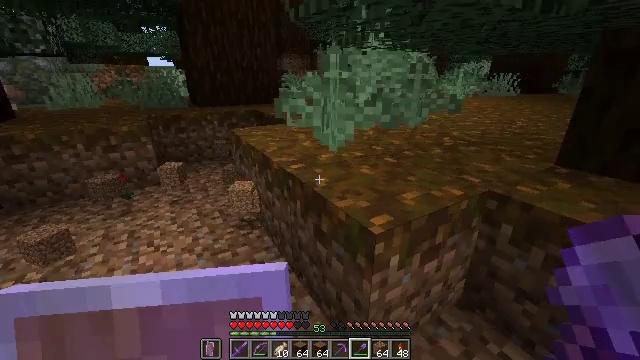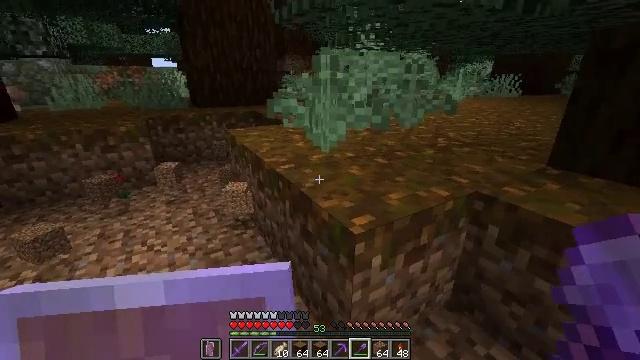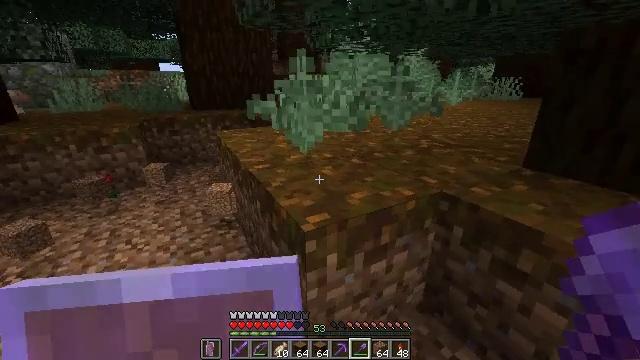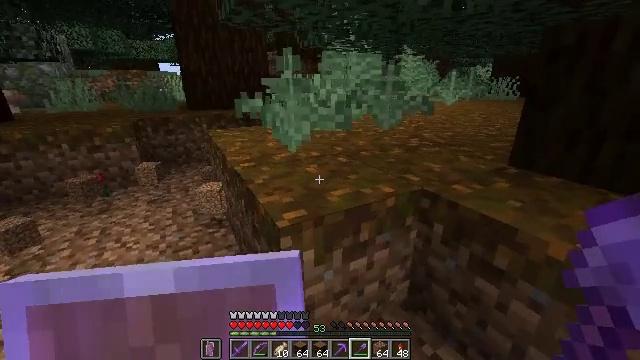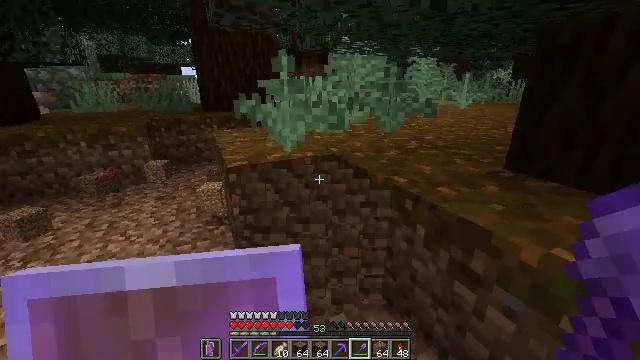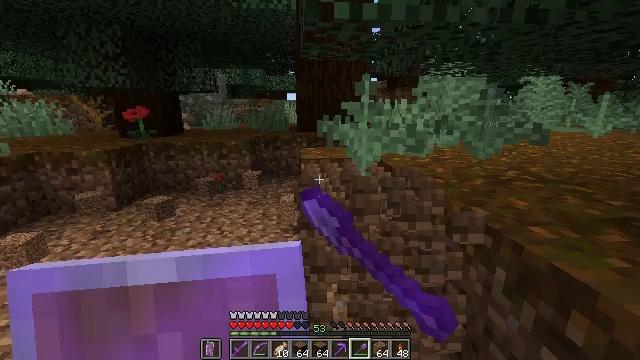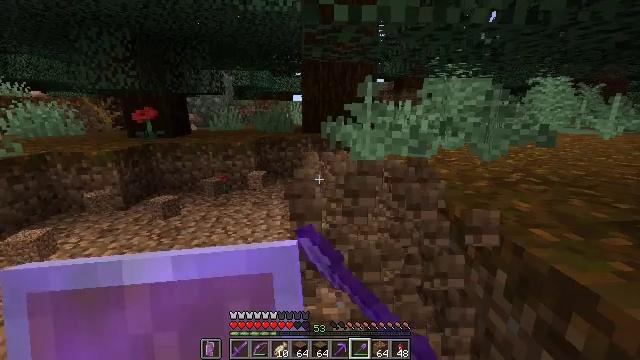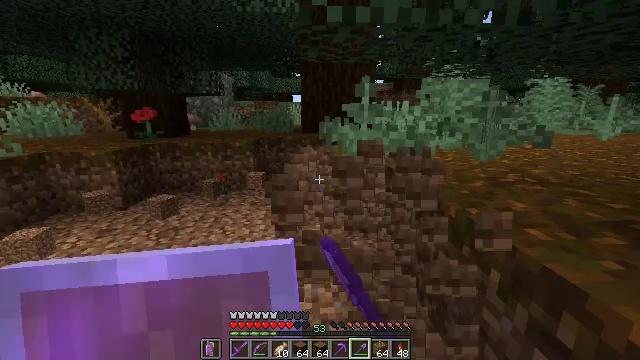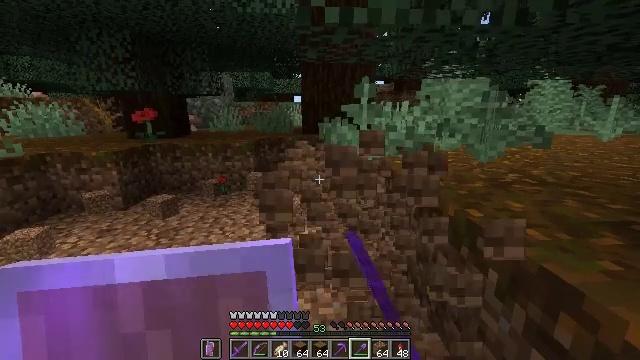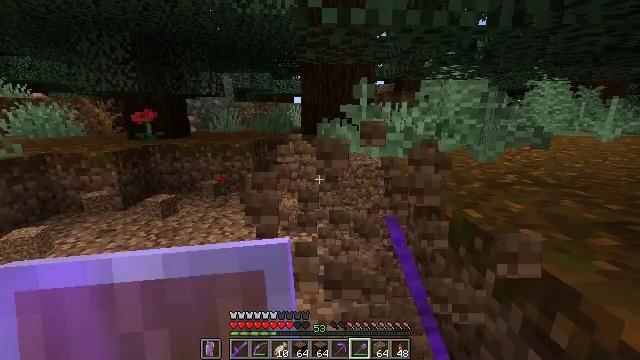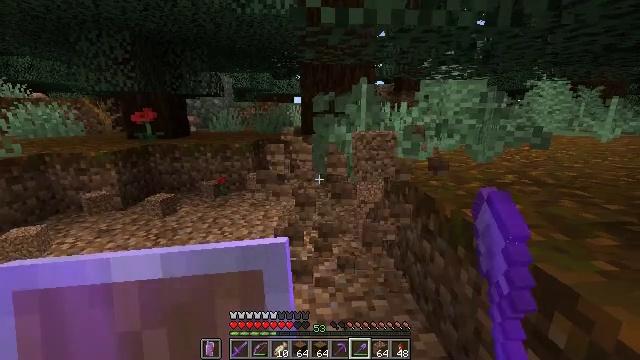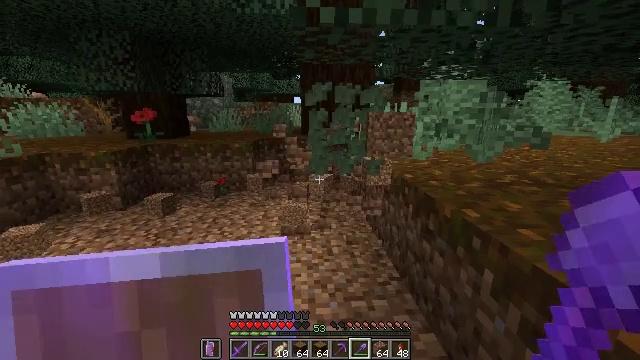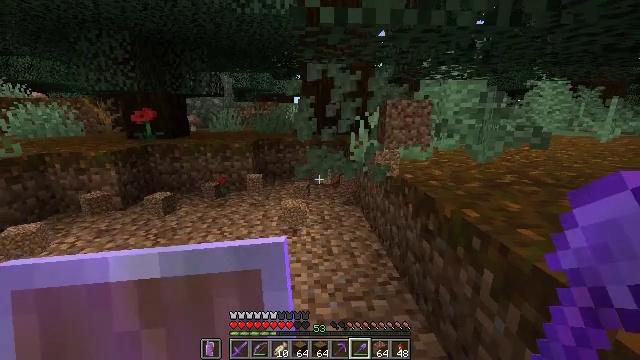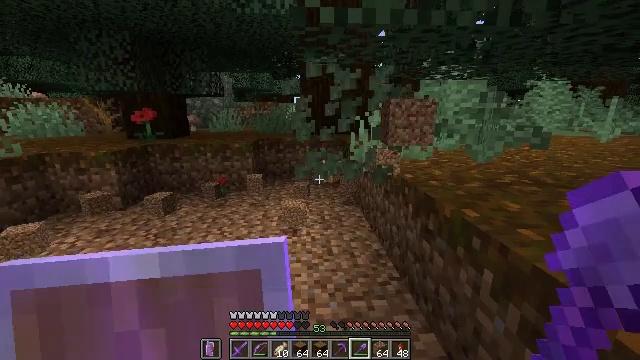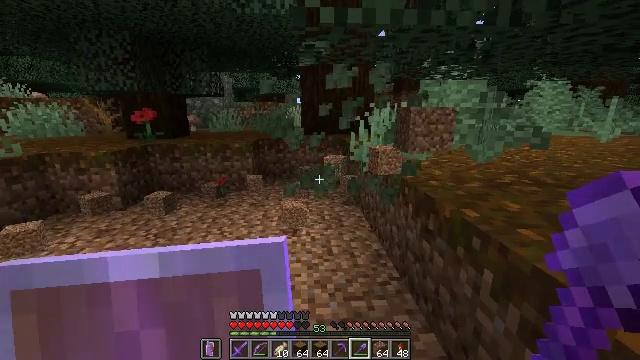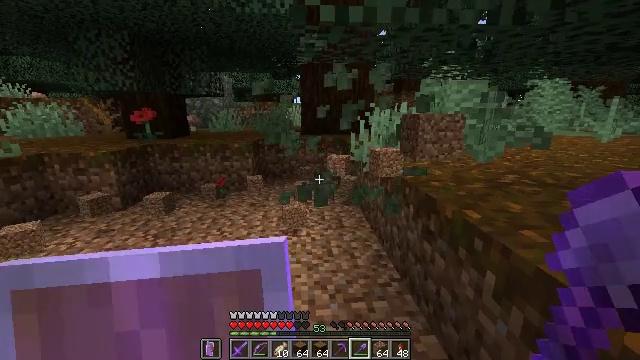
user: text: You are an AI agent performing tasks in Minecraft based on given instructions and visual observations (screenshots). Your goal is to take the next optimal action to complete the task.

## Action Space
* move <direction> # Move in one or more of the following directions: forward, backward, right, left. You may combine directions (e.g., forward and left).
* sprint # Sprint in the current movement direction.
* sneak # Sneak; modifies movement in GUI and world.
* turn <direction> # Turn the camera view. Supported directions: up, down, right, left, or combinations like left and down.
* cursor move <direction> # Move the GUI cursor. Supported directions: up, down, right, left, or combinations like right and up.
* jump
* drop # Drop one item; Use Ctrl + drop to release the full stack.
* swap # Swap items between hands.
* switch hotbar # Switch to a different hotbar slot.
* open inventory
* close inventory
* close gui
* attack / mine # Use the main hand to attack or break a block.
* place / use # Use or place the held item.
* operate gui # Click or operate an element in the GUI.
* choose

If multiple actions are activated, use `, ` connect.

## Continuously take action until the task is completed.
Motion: motion action
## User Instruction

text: Collect the podzol with your tools.
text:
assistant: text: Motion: move right
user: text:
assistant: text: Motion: move right, turn left
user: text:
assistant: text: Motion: move right
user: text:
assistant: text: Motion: turn left, attack / mine
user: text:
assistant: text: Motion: turn left and up, attack / mine
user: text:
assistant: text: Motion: turn left, attack / mine
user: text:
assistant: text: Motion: attack / mine
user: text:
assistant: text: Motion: no_op
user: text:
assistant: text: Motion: no_op
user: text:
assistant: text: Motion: no_op
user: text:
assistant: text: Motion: no_op
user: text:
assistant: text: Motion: no_op
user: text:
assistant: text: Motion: no_op
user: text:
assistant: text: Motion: no_op
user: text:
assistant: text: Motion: move forward
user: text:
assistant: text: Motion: move forward, turn right
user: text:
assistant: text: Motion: move forward, turn right
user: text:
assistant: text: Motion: no_op
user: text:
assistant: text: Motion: no_op
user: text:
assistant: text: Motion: move forward, turn left
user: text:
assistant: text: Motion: move forward, turn left
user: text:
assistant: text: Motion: move forward, turn left
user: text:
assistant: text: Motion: move forward and move right
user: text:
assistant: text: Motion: move forward and move right, turn left
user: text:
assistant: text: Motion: move forward and move right, turn left
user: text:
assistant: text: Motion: move forward and move right, turn left
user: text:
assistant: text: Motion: move forward and move right, turn left
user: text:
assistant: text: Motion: move forward and move right, turn left
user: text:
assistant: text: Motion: move forward and move right, turn left
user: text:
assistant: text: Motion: move forward and move right